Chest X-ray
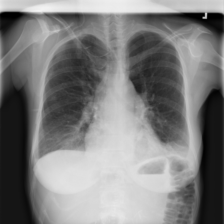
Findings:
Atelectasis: negative
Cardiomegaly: negative
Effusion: positive
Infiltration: negative
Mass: negative
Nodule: negative
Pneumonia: positive
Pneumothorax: negative
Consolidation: positive
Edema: negative
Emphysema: negative
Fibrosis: negative
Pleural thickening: negative
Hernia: negative